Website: walmart
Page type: billing-address
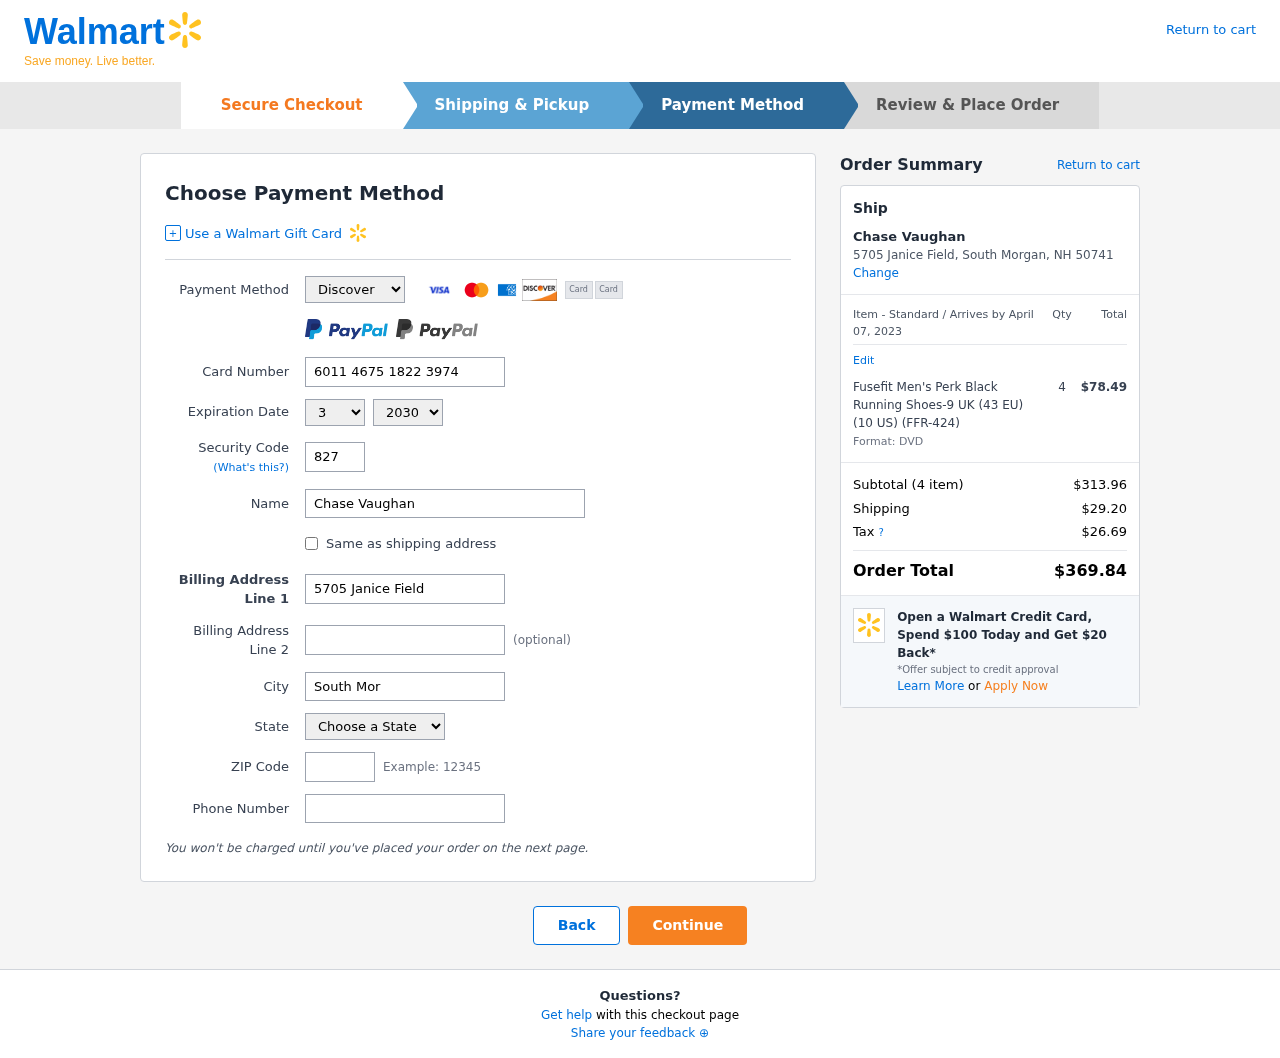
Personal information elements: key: PII_CARD_CVV
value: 827
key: PII_CARD_EXPIRY_MONTH
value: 03
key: PII_CARD_EXPIRY_YEAR
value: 30
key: PII_CARD_NUMBER
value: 6011 4675 1822 3974
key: PII_CARD_TYPE
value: Discover
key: PII_CITY
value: South Morgan
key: PII_CITY_STATE_ZIP
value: South Morgan, NH 50741
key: PII_FULLNAME
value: Chase Vaughan
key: PII_PHONE
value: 2633605432
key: PII_POSTCODE
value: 50741
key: PII_STATE
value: New Hampshire
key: PII_STREET
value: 5705 Janice Field
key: PII_FULLNAME2
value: Chase Vaughan
Product elements: key: PRODUCT1_NAME
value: Fusefit Men's Perk Black Running Shoes-9 UK (43 EU) (10 US) (FFR-424)
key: PRODUCT1_PRICE
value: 78.49
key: PRODUCT1_QUANTITY
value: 4
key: PRODUCT1_DESC
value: Format: DVD
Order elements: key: ORDER_DELIVERY_DATE
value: April 07, 2023
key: ORDER_NUM_ITEMS
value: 4
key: ORDER_SUBTOTAL
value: $313.96
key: ORDER_SHIPPING_COST
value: $29.20
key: ORDER_TAX
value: $26.69
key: ORDER_TOTAL
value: $369.84